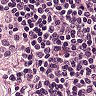
Metastatic tissue present: no